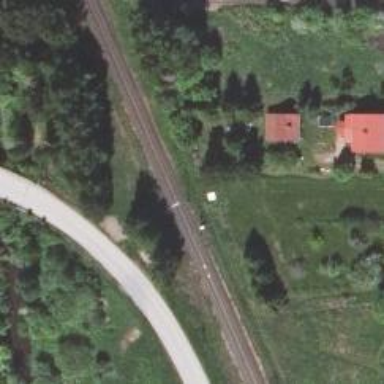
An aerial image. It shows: Railway signal.